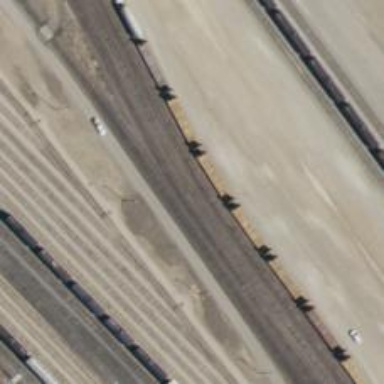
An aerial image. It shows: Railway yard.